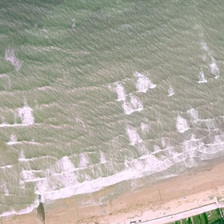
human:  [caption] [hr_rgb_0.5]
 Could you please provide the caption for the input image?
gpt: roaring waves are lapping the sand at the beach .

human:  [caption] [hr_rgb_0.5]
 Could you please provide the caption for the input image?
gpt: roaring waves are lapping the sand at the beach .

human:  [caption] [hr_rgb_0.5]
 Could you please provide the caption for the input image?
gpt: small waves of ocean are near a yellow beach .

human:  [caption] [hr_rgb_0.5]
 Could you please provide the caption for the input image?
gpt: small waves of ocean are near a yellow beach .

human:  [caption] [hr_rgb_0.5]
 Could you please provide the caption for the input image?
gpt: small waves of ocean are near a yellow beach .